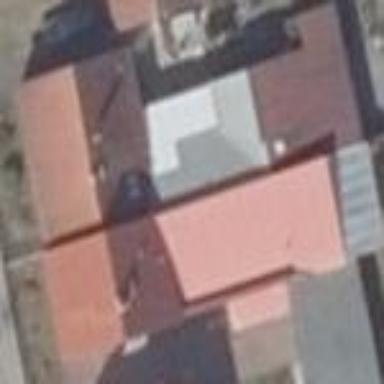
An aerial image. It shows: Semi-detached house with gabled roof.